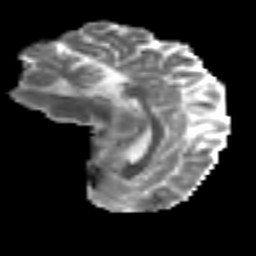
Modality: MD
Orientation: sagittal
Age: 32
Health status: ill
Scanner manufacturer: philips
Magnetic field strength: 3 T
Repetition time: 9 s
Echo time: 0.127 s